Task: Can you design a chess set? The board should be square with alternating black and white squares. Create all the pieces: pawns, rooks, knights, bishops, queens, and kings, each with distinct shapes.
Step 4869:
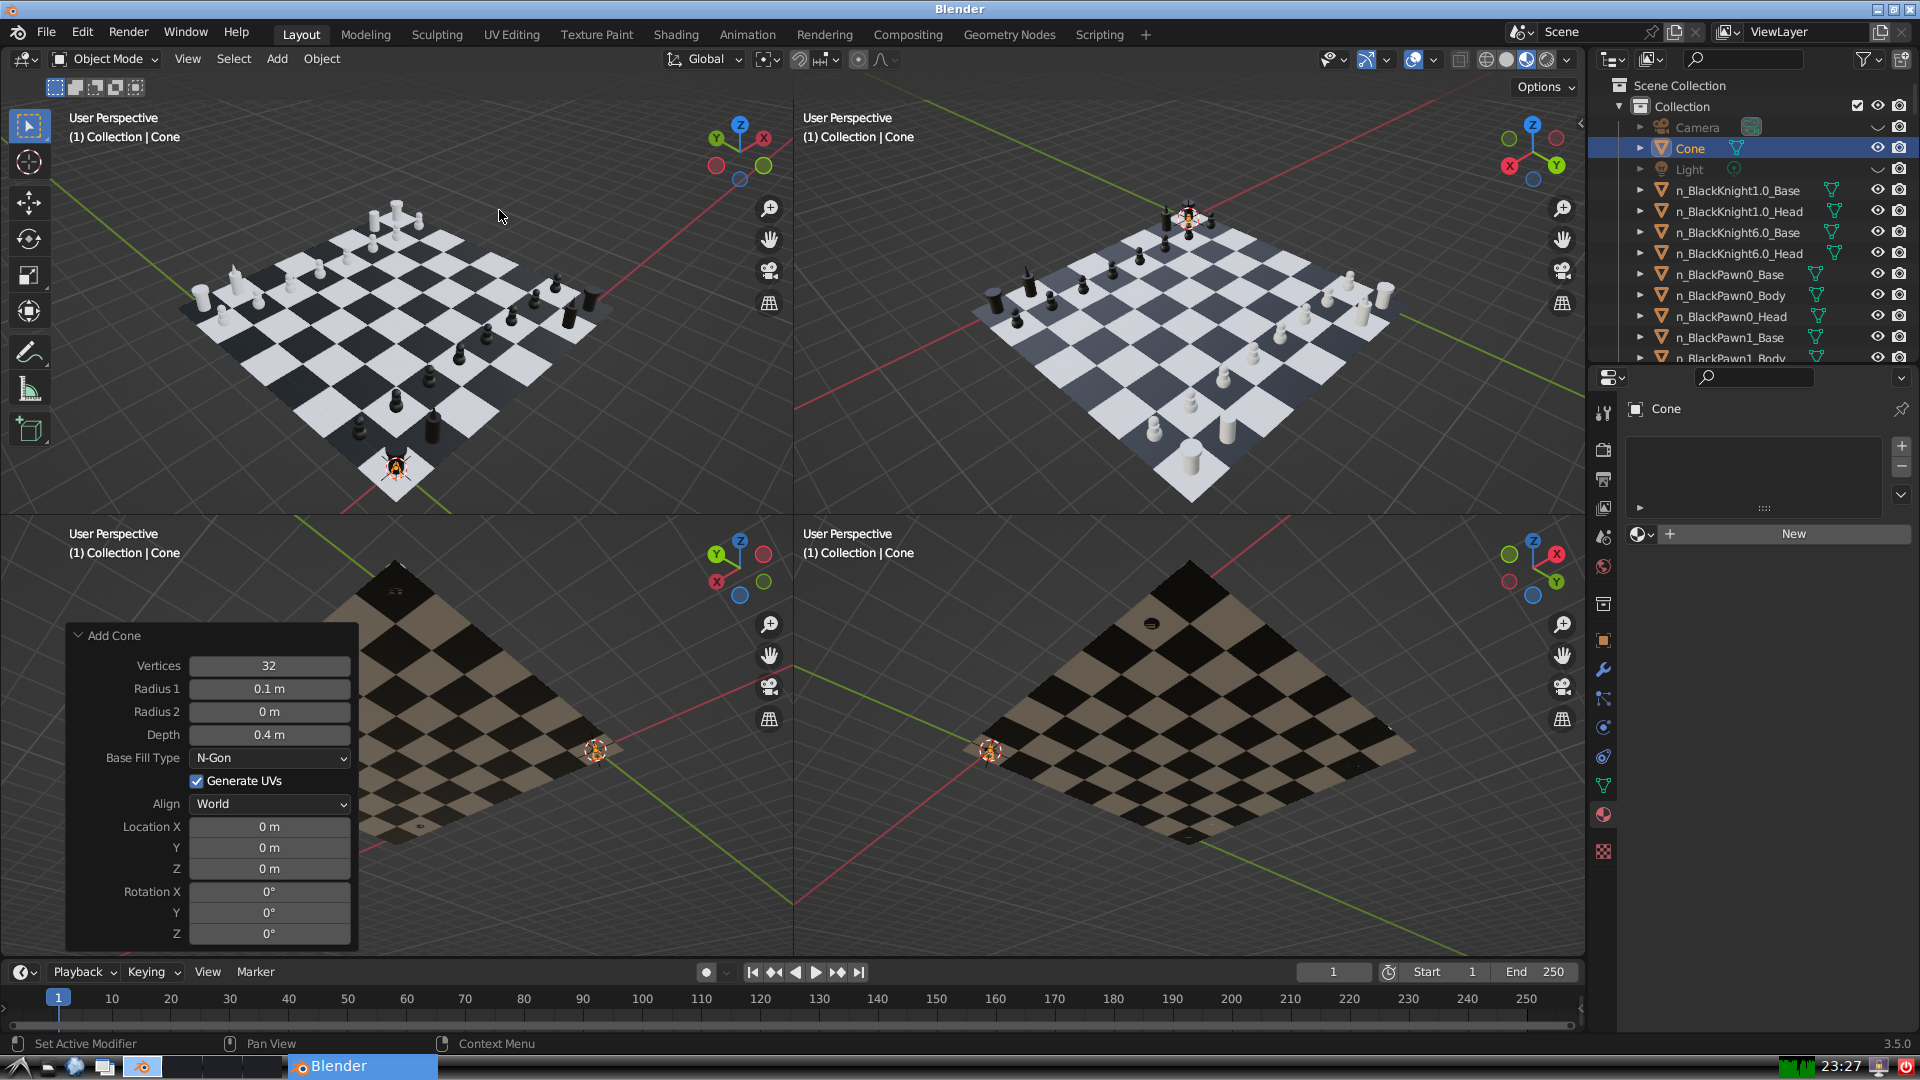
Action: {"mouse_move": [270, 689]}